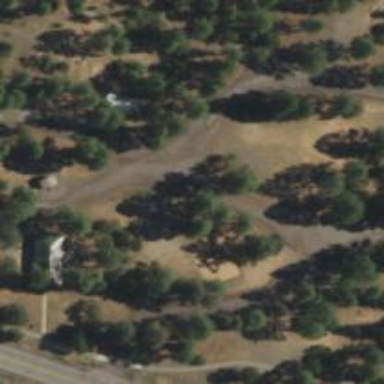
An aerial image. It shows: Disc golf course designed for leisure and sport.